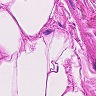
Metastatic tissue present: no